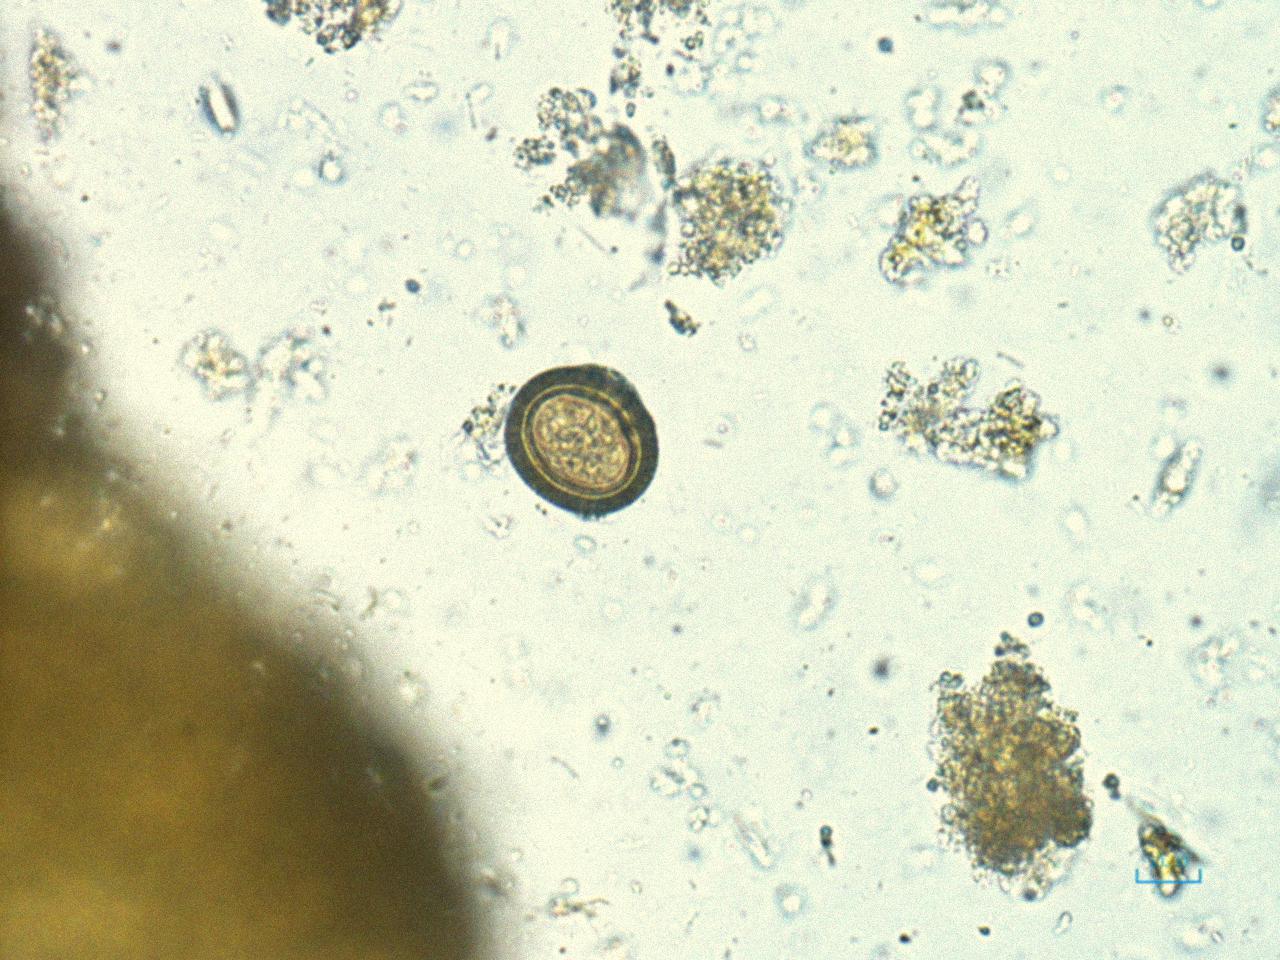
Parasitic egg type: Taenia spp. egg